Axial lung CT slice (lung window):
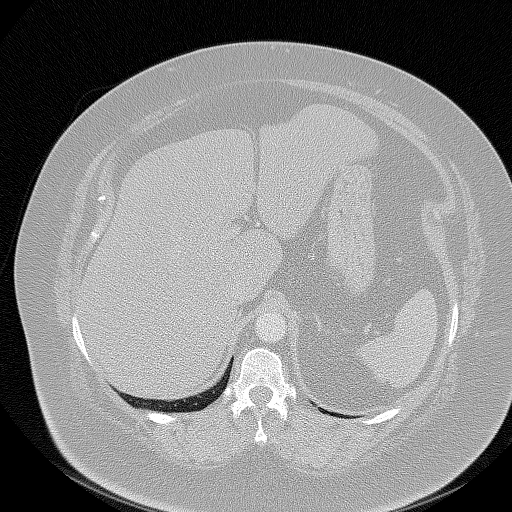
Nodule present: no